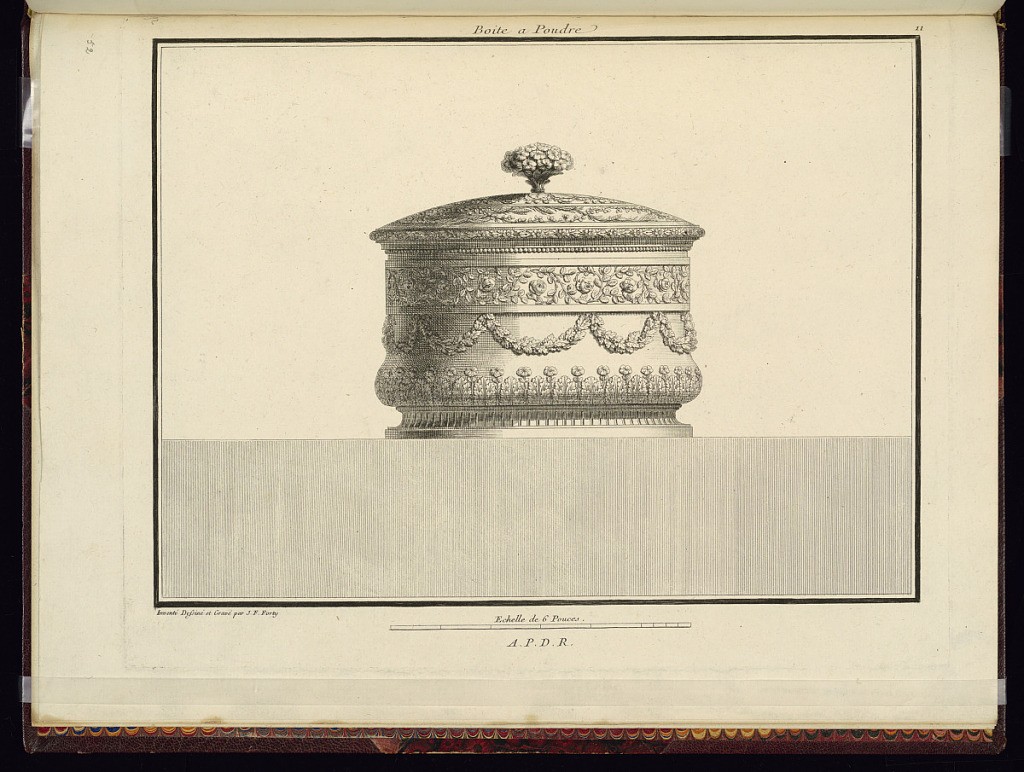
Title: Boite a Poudre
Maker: Jean François Forty, active 1775 – 1790
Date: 1774–88
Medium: Etching and engraving on paper
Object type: Print
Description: Design for a round box for power (part of a toilet service) decorated with festoons of leaves, scrolling foliate branches, flowers, fluting, and a finial of flowers on the lid. The plate is titled, numbered, and signed.